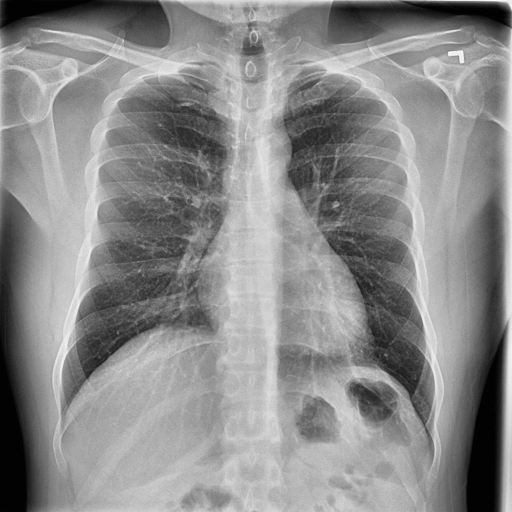
Finding: NORMAL